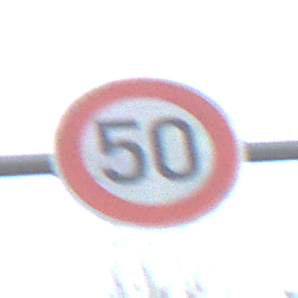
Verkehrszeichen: Geschwindigkeit50
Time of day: MorningAfternoon
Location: Outdoor (Nature)
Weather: PartlyCloudy
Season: NotSpecified
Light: Natural